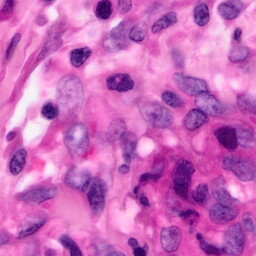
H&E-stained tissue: Pancreatic